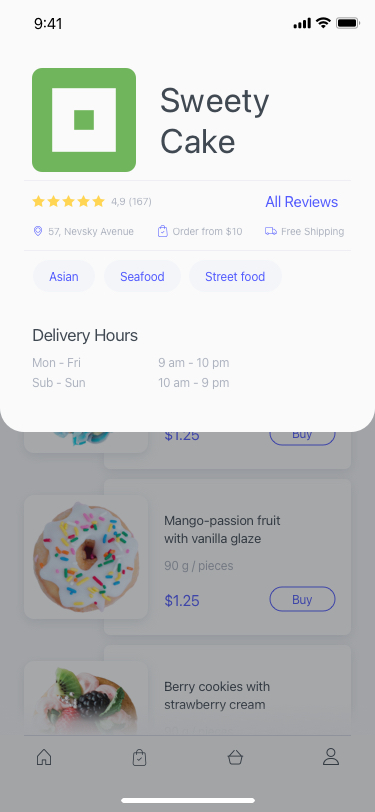
Text in this UI design:
Buy
$2.10
Berry cookies with strawberry cream
90 g / pieces
Buy
$1.25
Mango-passion fruit with vanilla glaze
90 g / pieces
Buy
$1.25
Cream cake ‘Blue’ with mango glaze
70 g / pieces
Popular
Oil
Bread
Sweets
Paste
4,9 (167)
Order from $10
Free Shipping
Sweety Cake
Delivery Hours
Mon - Fri
Sub - Sun
9 am - 10 pm
10 am - 9 pm
Asian
Seafood
Street food
Order from $10
Free Shipping
57, Nevsky Avenue
All Reviews
4,9 (167)
Sweety Cake